Interaction volume radius: 10 \u00c5
Interaction volume height: 15 \u00c5
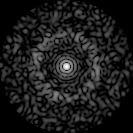
Disorder parameter: 0.8295